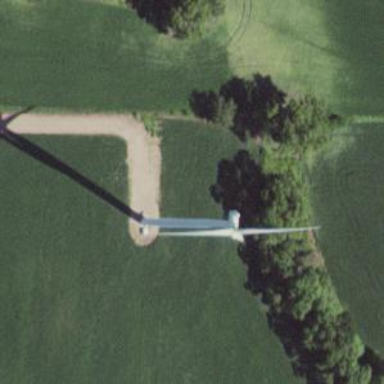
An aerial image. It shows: Wind generator using horizontal axis wind turbines.